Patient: sex M, age 45
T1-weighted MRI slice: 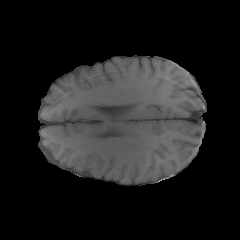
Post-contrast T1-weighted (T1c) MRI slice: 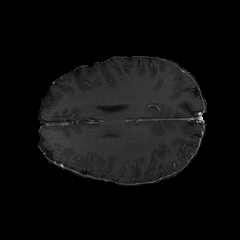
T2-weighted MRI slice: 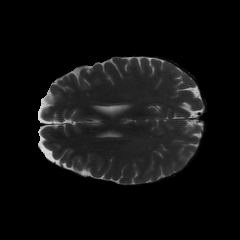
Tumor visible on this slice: no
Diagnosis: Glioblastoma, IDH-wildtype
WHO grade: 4